Question: I have a simple Python program that asks yes or no question and I validate that input.
If I run this Python shell, it runs fine. If I enter invalid characters it loops back to top of while.
However, if I run this in the terminal window and try to enter an invalid character it errors as shown below.
'''
endProgram = 0
while endProgram != 1:
userInput = input("Yes or No? ");
userInput = userInput.lower();
while userInput not in ['yes', 'no']:
print("Try again.")
break
endProgram = userInput == 'no'
'''

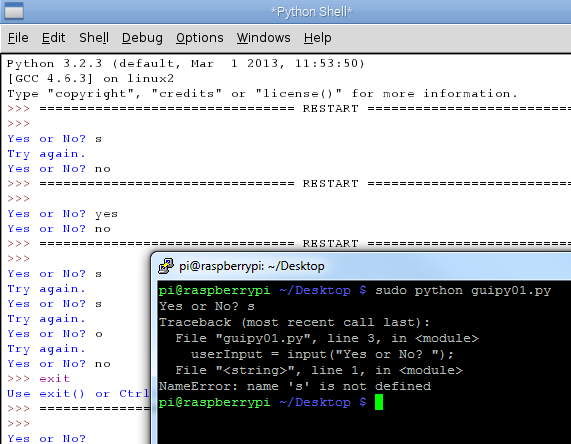
Answer: I can clearly see in the interactive shell you working in python 3.2.3 (background). But I can not see the python version you're running from the command line (foreground).
On your raspberrypi, execute this command from the shell:
'''
python --version
'''
I am expecting to see python 2.x here, because the behaviour of 'input()' differs between python 2 and python 3, in a way that would cause exactly the behaviour you have seen.
You might want to add a line like
'''
#!/usr/bin/env python3
'''
To the top of your '.py' file, and then 'chmod +x' on it. Afterward you should be able to execute it directly ('./guipy01.py') and the correct python interpreter will be selected automatically.